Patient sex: F
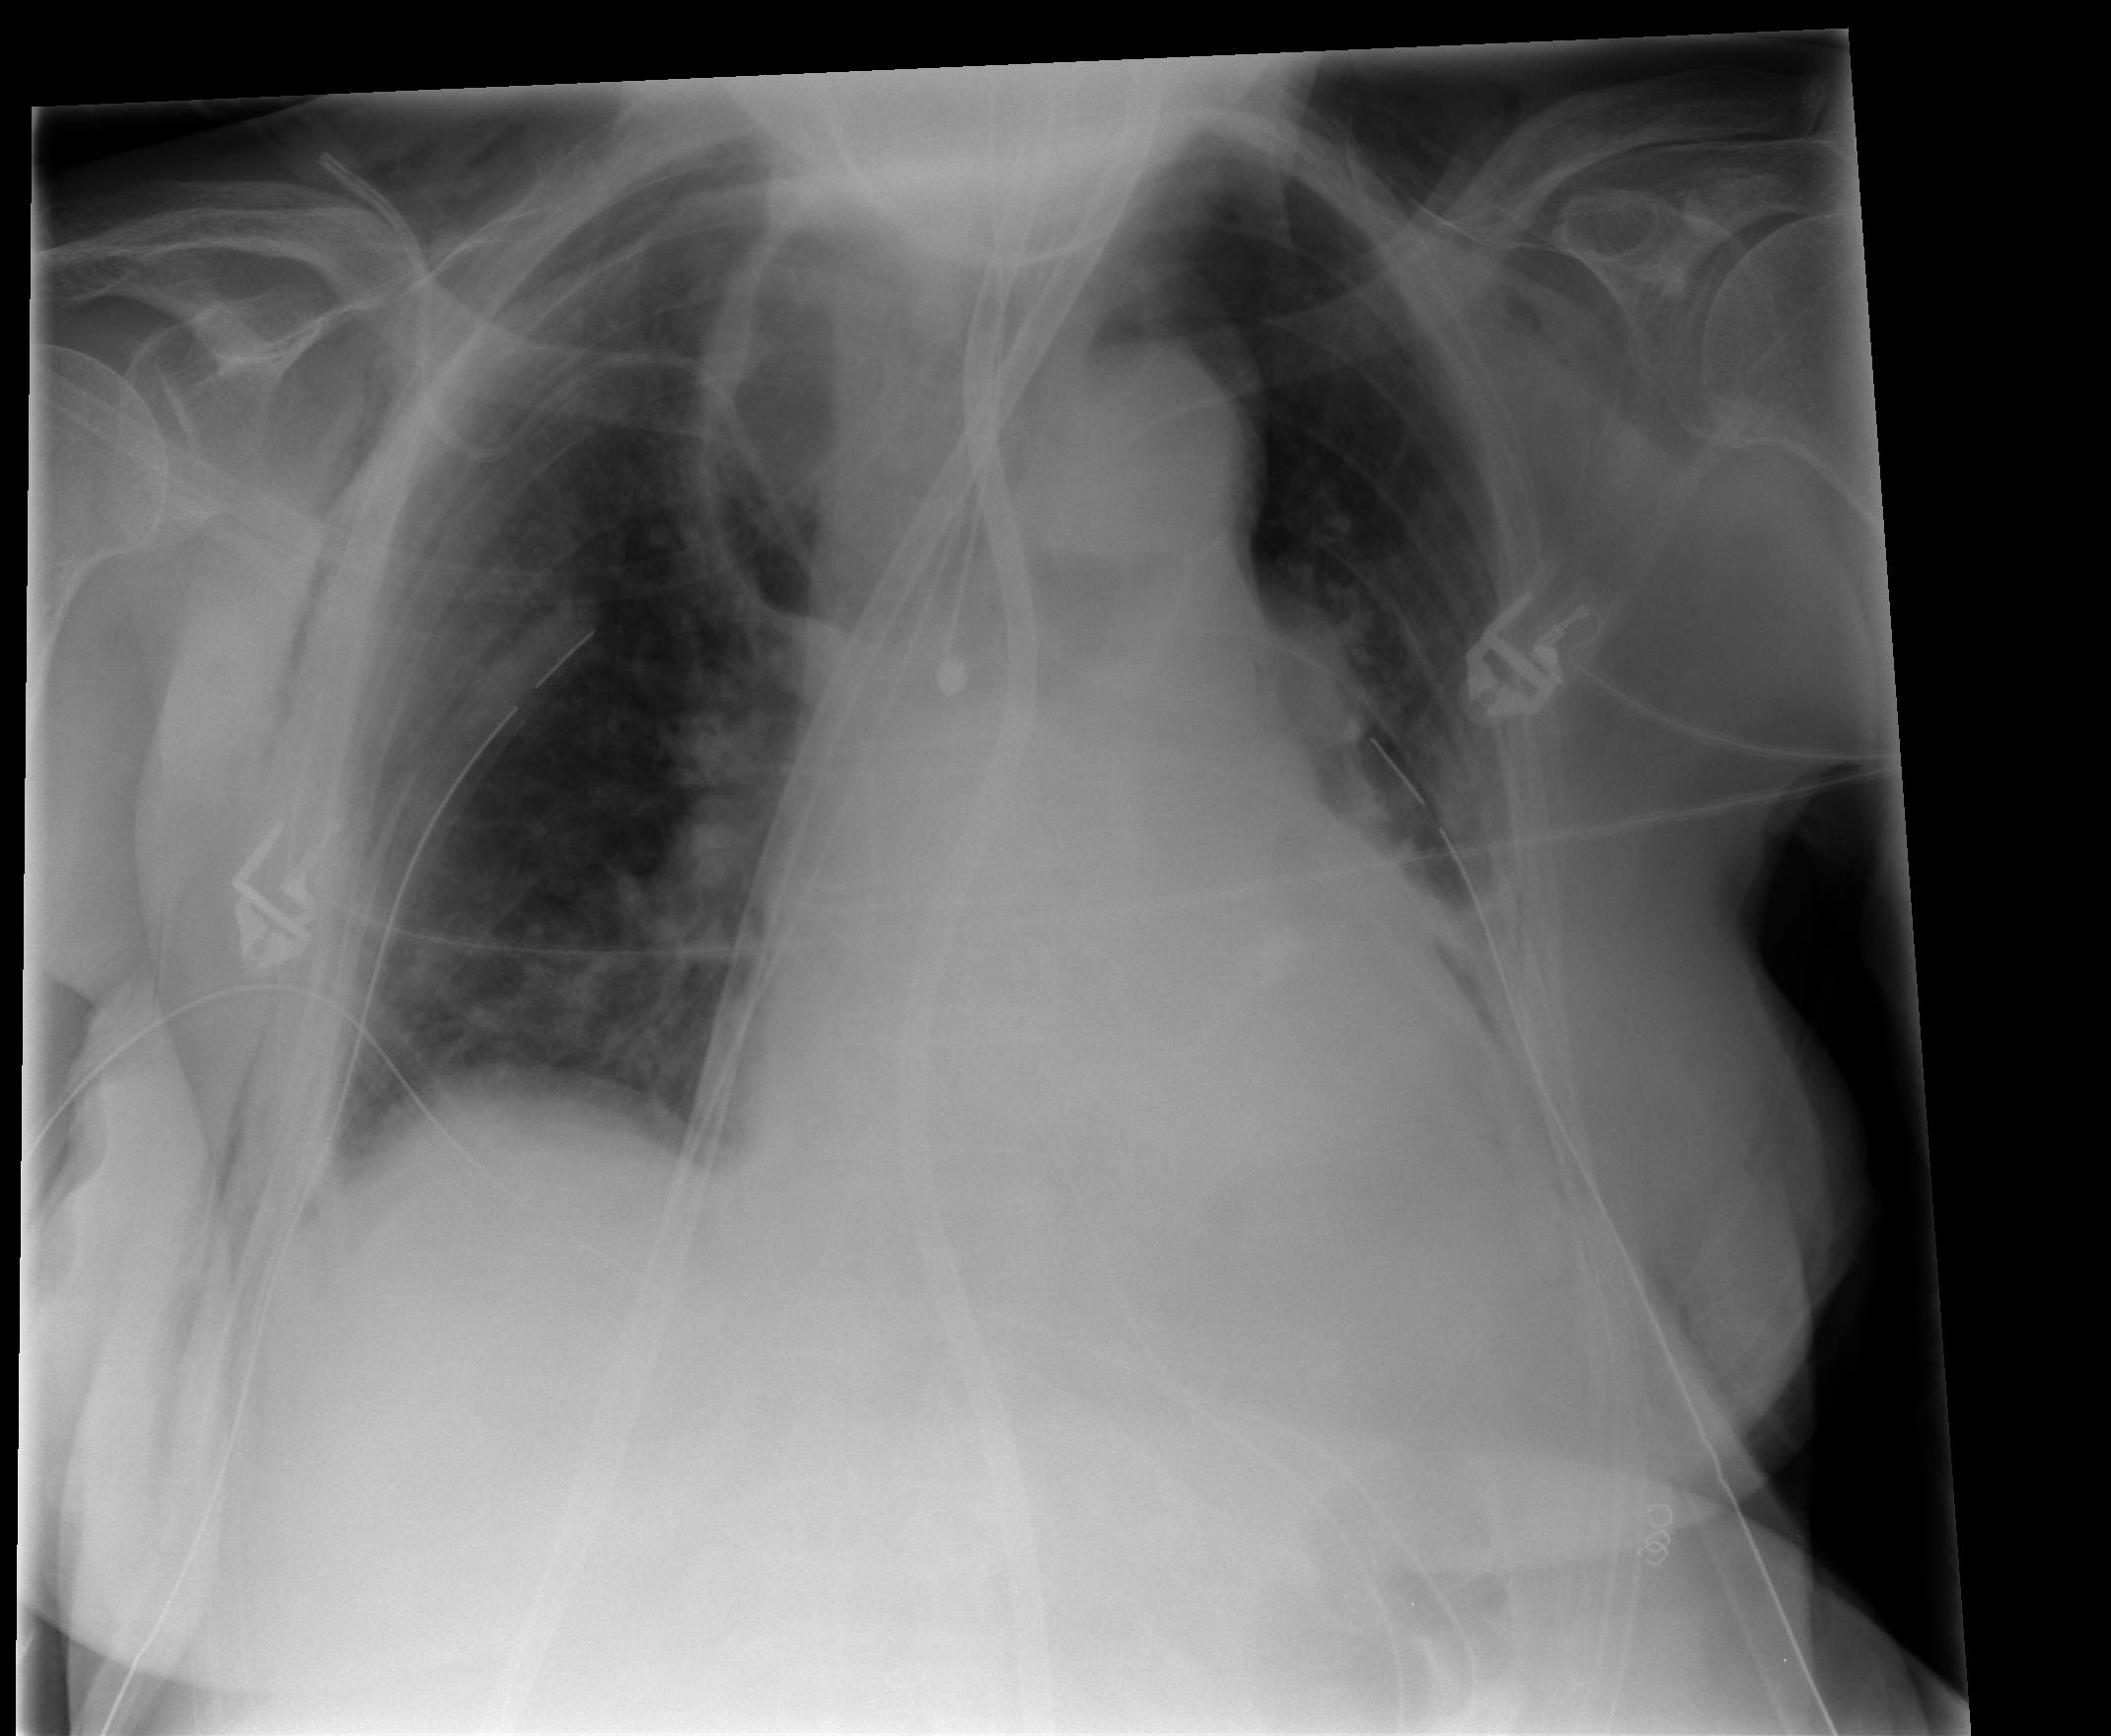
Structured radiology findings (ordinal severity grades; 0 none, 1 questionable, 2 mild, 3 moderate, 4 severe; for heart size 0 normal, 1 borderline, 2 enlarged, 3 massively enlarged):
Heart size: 2
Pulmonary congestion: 1
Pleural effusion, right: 2
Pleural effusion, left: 2
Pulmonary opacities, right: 1
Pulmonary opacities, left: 2
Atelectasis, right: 2
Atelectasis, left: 2